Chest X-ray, PA view. Patient: 43 years old, sex M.
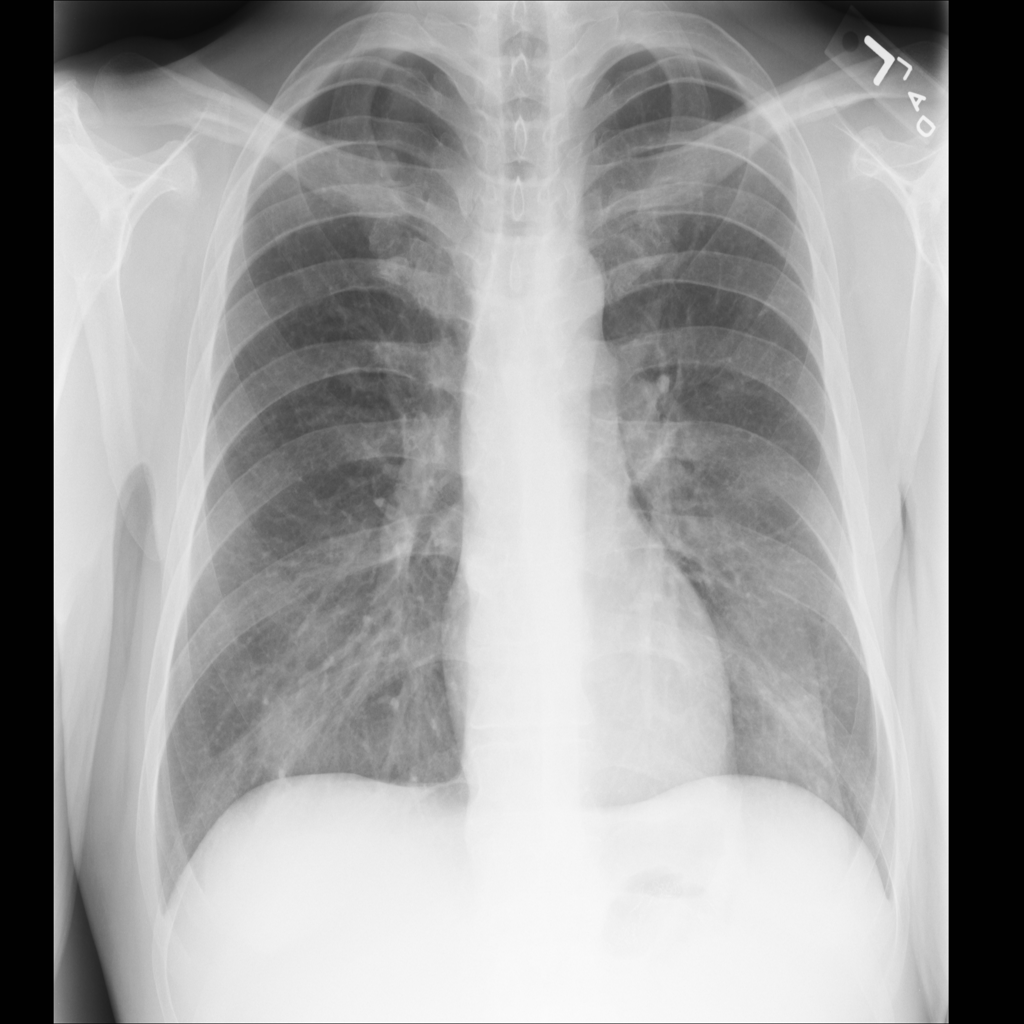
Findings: No Finding